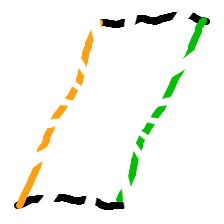
Shape: parallelogram